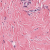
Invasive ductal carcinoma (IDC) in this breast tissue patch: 0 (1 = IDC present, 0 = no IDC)